RGB frame:
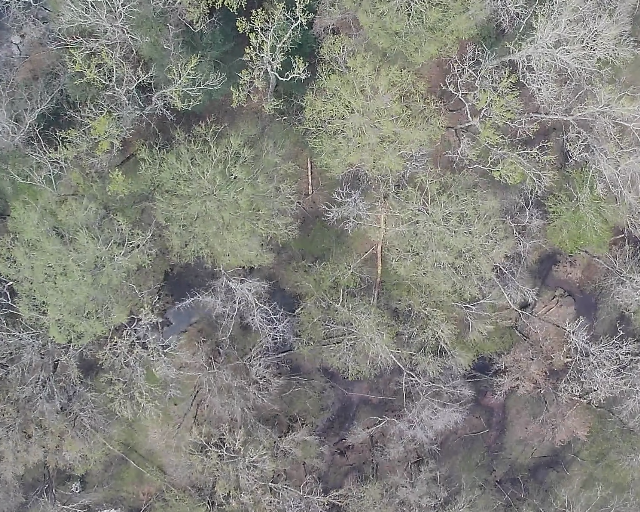
Thermal frame:
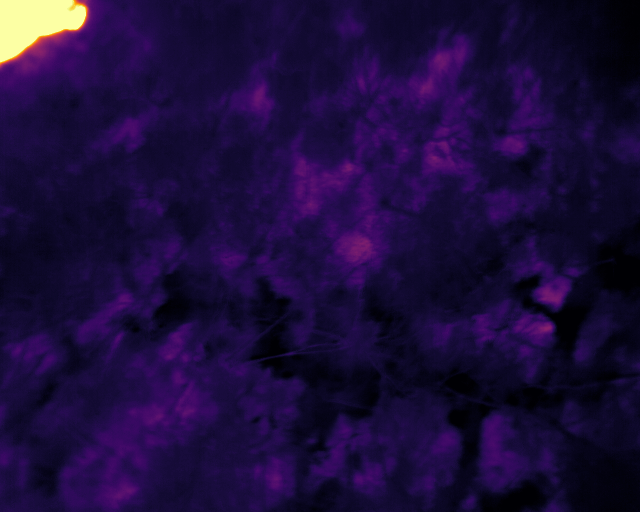
Captured: 2026-02-26 03:44:22
Pixels at or above 80 °C: 3191 (fraction of frame: 0.009738)